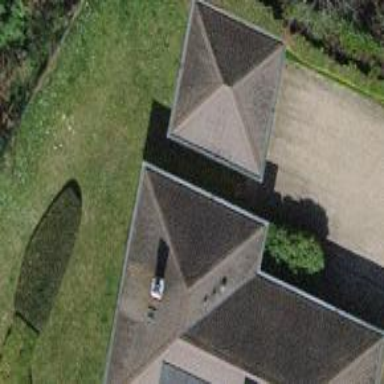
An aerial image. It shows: Garage.